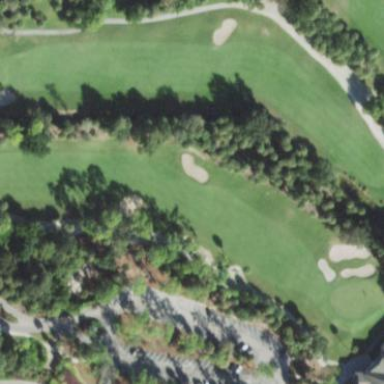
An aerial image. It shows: Golf fairway surrounded by grass.